Question: Game Rule: Clicking a light toggles itself and its diagonal (upper-left, upper-right, lower-left, lower-right) lights. What is the minimum number of clicks required to turn off all the lights?
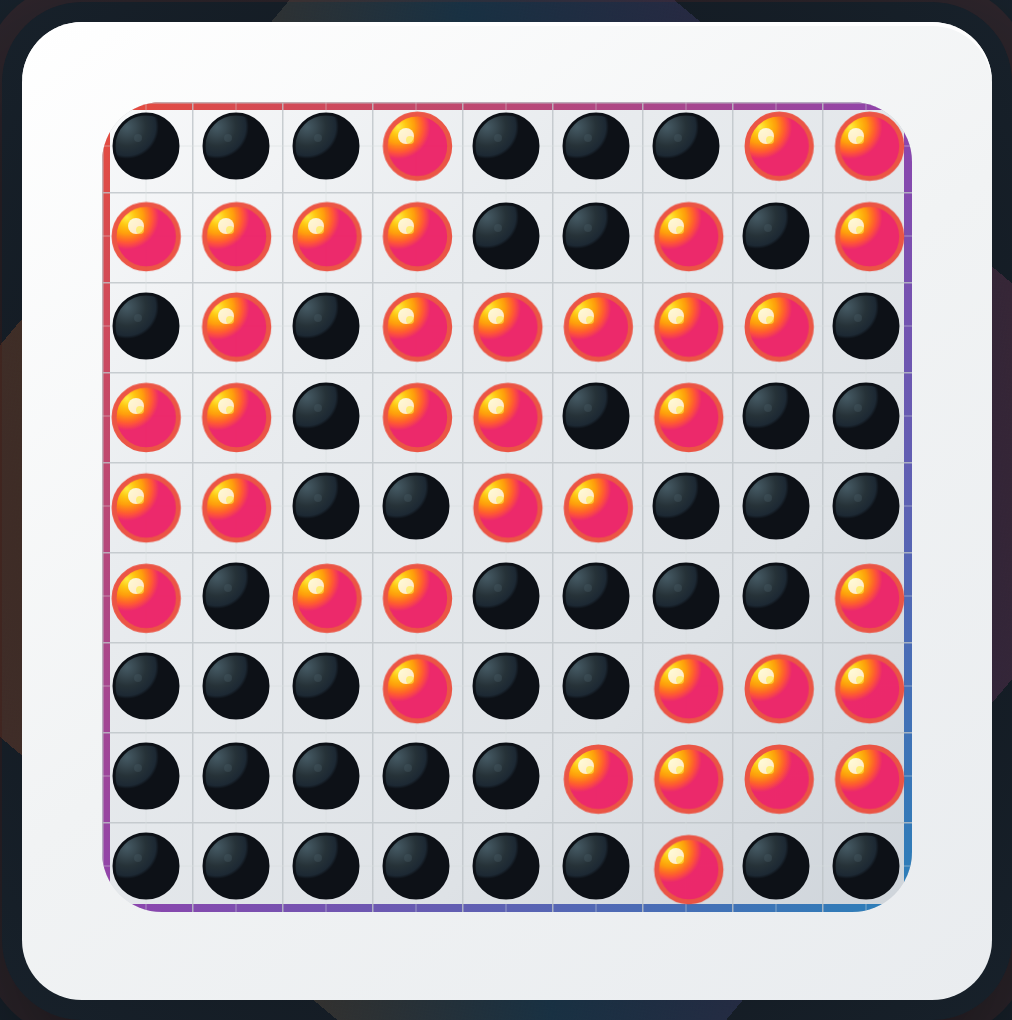
Answer: 12